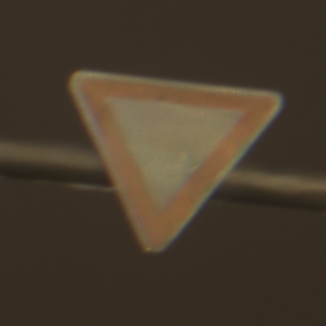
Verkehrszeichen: VorfahrtGewaehren
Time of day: Night
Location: Outdoor (Urban)
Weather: Overcast
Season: NotSpecified
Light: Artificial